Field crop: maize
Growth stage: 2
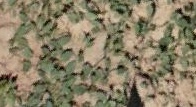
Species: convolvulus